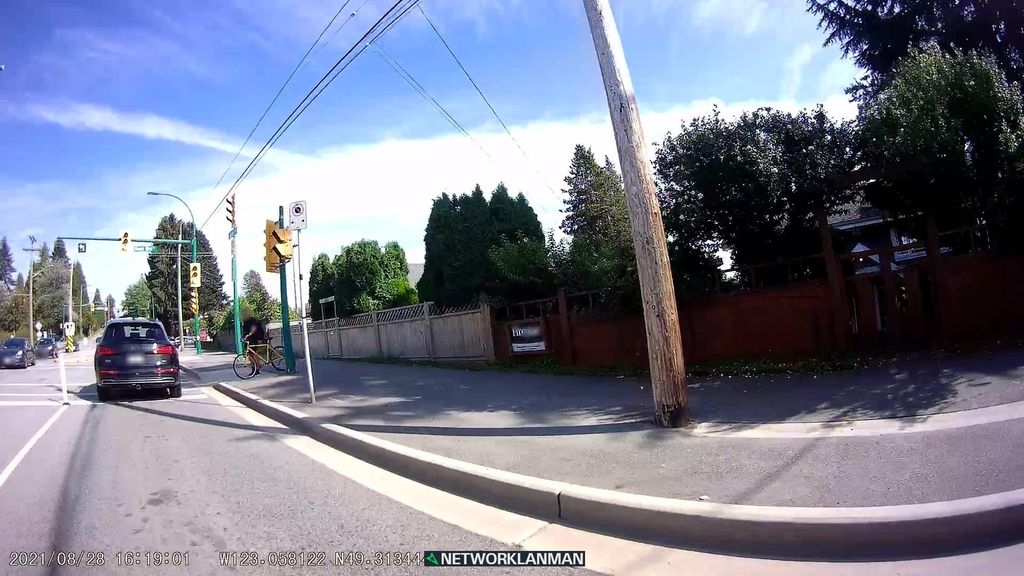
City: vancouver